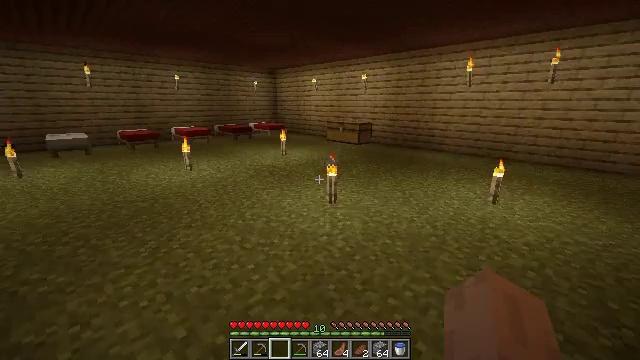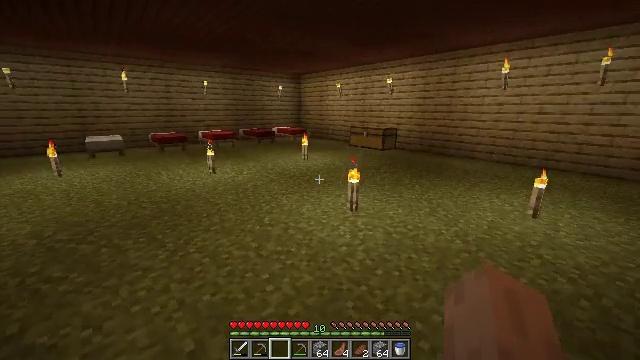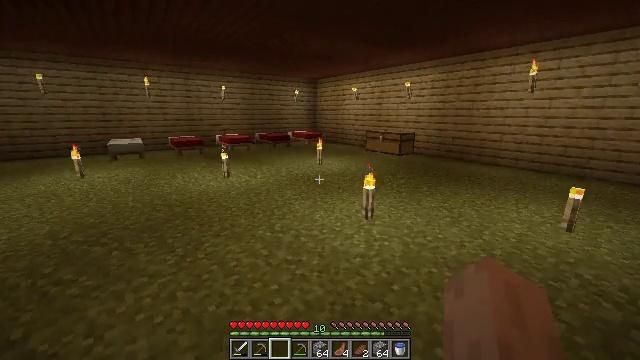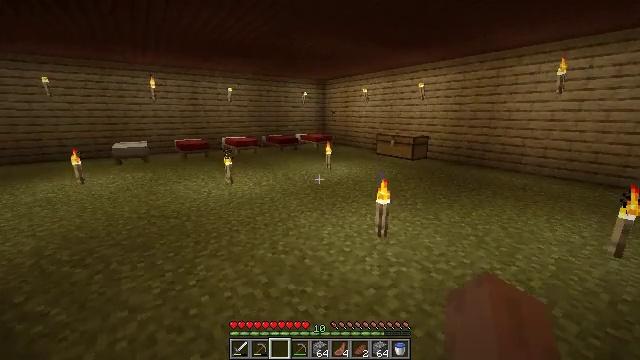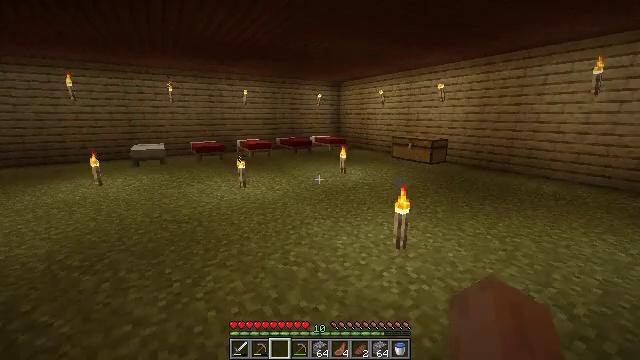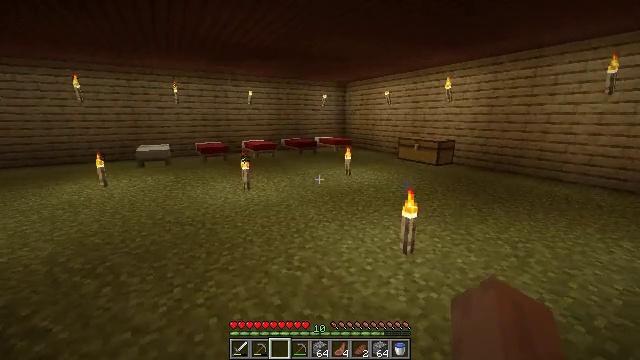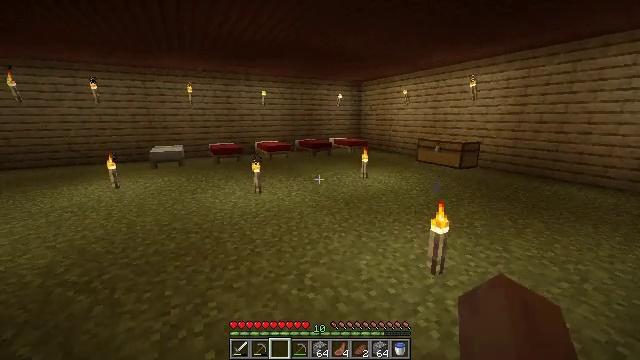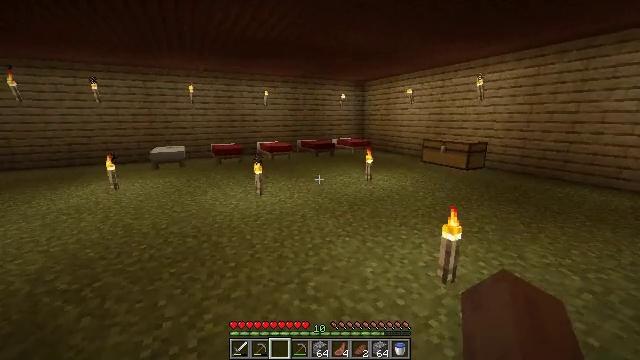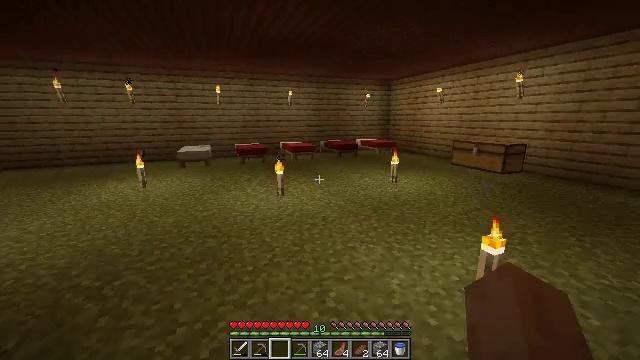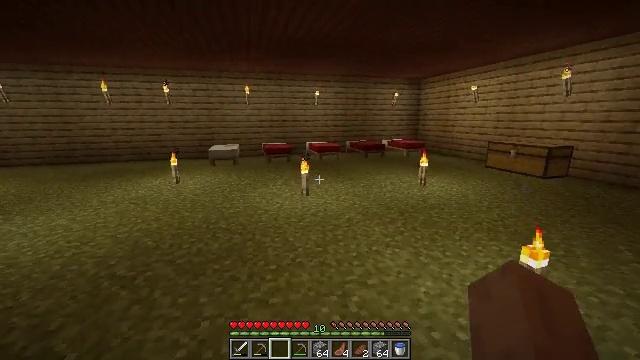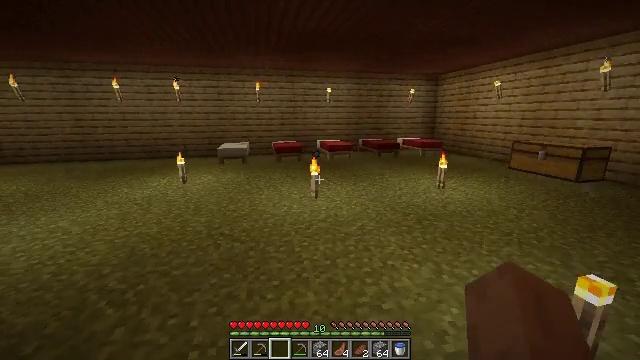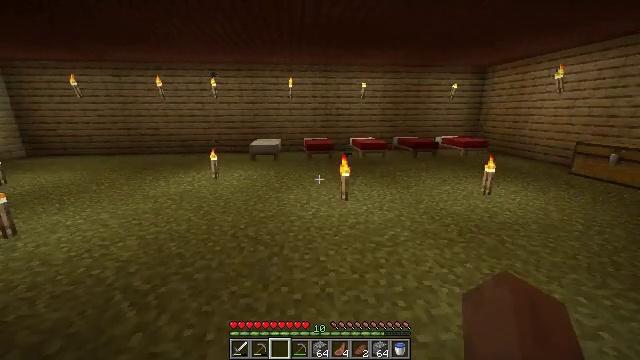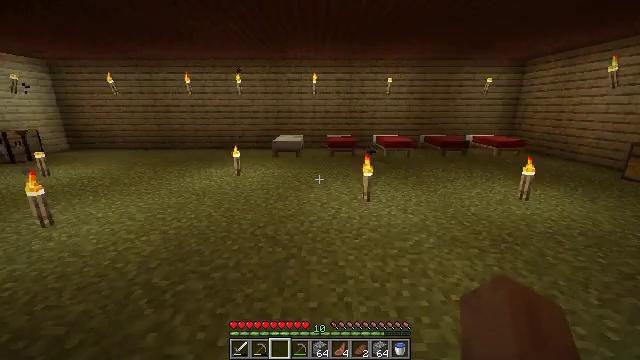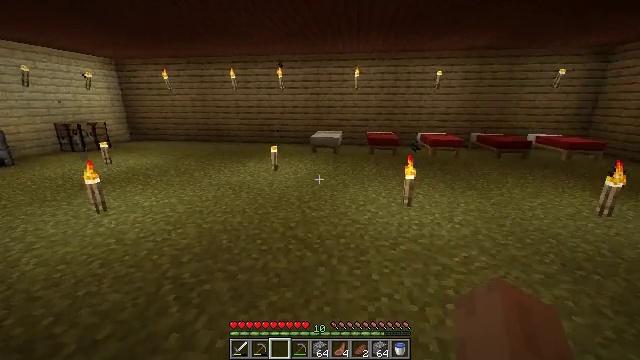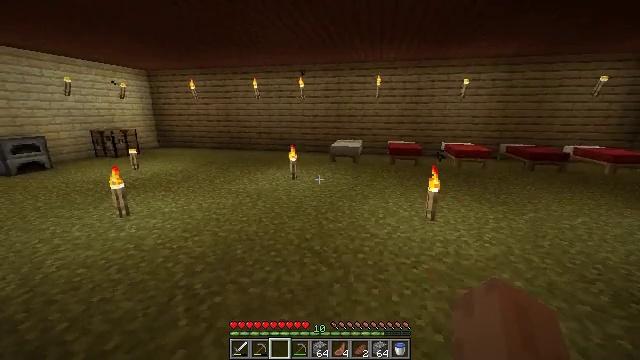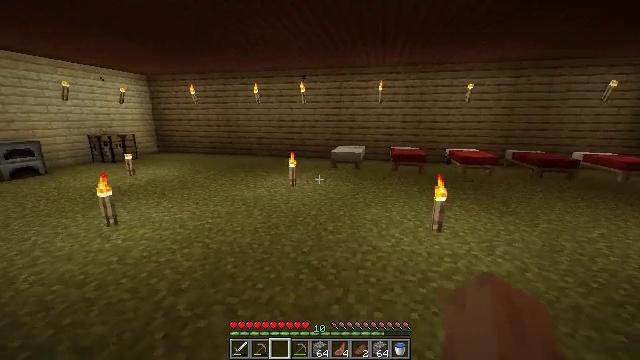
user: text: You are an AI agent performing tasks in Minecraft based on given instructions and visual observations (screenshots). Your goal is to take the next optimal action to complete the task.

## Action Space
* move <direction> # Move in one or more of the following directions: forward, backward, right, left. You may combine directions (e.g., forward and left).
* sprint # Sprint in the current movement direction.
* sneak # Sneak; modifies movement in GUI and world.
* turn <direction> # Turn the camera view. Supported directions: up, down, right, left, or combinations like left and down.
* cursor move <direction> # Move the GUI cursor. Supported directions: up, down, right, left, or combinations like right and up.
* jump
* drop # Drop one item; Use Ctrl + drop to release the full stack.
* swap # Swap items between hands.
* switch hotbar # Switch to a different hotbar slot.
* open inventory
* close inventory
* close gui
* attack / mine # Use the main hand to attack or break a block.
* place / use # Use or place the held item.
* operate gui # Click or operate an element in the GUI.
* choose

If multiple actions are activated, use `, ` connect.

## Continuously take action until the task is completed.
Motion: motion action
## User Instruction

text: Produce an acacia button in the crafting table.
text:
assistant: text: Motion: move forward, turn left
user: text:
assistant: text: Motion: move forward, turn left and up
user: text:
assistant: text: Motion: move forward, turn left
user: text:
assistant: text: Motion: move forward, turn left
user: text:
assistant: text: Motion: move forward, turn left
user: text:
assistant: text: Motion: move forward, turn left
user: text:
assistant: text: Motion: move forward
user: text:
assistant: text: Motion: move forward, turn left
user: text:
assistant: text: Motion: move forward, turn left
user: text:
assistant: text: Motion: move forward, turn left
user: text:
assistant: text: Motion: move forward, turn left
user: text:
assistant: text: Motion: move forward, turn left
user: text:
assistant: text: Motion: move forward, turn left and down
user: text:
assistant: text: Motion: move forward, turn left and up
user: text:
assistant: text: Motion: move forward, turn up
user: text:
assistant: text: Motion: move forward
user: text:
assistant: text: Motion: move forward
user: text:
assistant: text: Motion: move forward
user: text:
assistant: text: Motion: move forward
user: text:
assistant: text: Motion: move forward
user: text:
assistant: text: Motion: move forward, turn right and down
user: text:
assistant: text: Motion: move forward
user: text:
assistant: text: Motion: move forward, turn left
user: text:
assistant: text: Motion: move forward, turn left and up
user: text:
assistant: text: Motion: move forward, turn left and up
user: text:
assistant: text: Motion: move forward, turn left and up
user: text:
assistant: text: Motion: move forward, turn left and up
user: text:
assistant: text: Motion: move forward, turn left
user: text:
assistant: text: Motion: move forward, turn left and up
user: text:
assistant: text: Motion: move forward, turn left